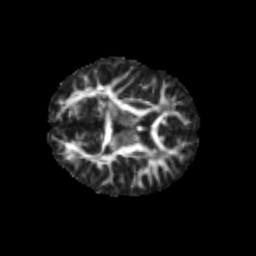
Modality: FA
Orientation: axial
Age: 21
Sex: female
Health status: healthy